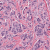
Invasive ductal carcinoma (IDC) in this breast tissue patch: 1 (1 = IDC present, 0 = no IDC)